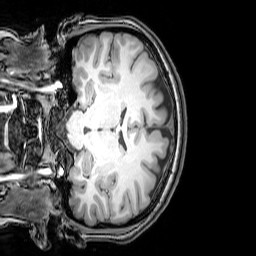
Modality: T1w
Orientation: coronal
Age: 23
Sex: female
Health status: healthy
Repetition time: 0.081 s
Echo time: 0.037 s